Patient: sex M, age 26
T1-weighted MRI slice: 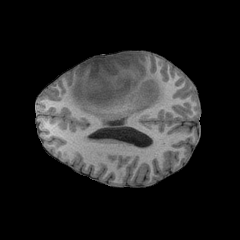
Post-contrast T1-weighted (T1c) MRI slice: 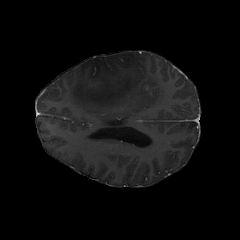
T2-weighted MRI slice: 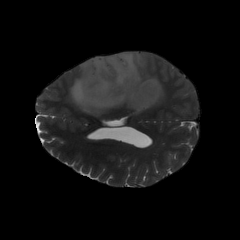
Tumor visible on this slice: yes
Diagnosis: Astrocytoma, IDH-mutant
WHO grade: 3